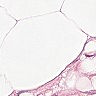
Metastatic tissue present: no